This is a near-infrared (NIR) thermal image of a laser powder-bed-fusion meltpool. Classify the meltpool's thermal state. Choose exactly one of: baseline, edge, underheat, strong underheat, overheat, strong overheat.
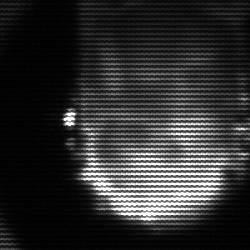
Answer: baseline